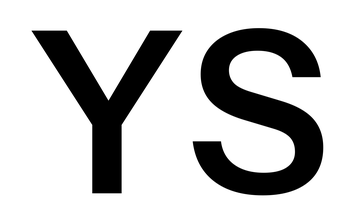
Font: InstrumentSans_SemiBold